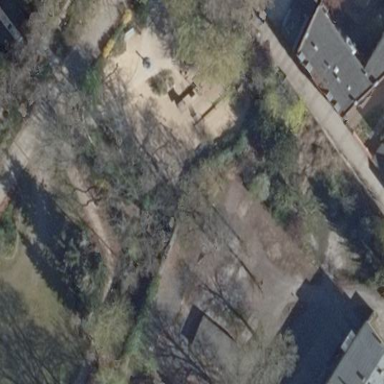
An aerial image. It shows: Playground with sandpit.